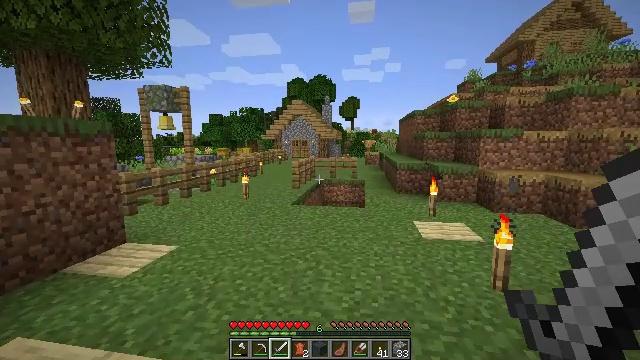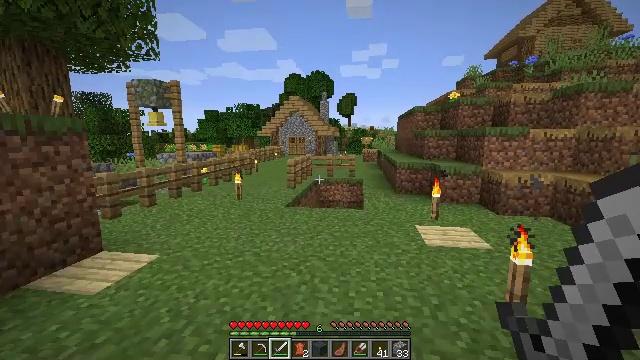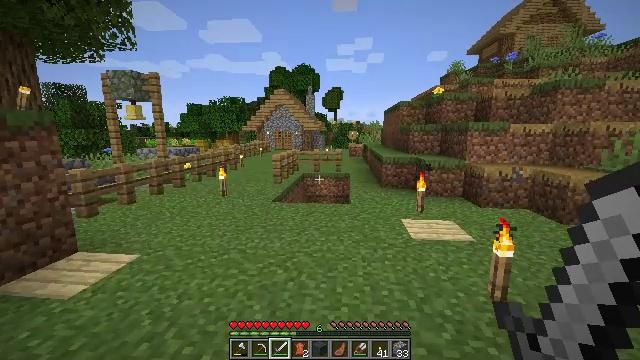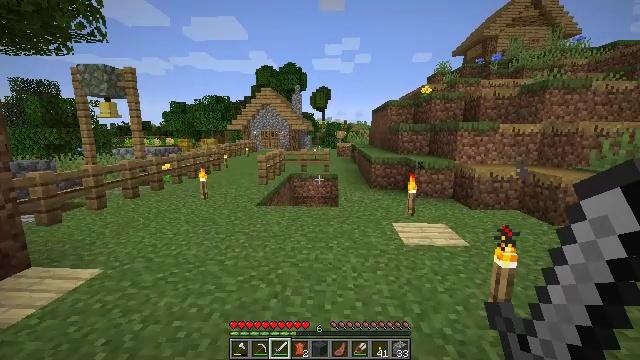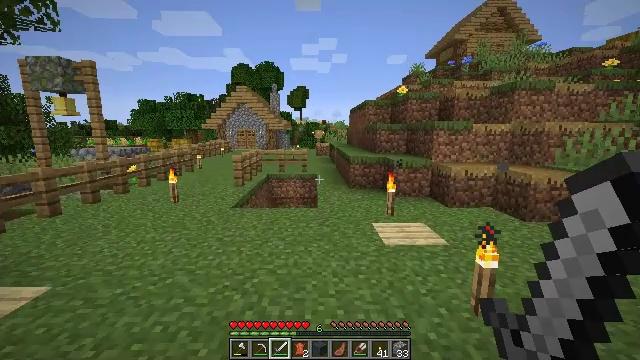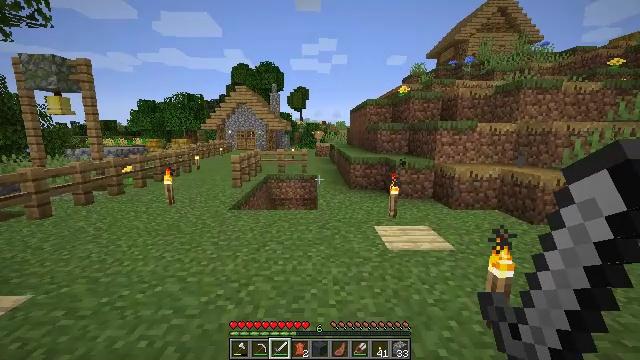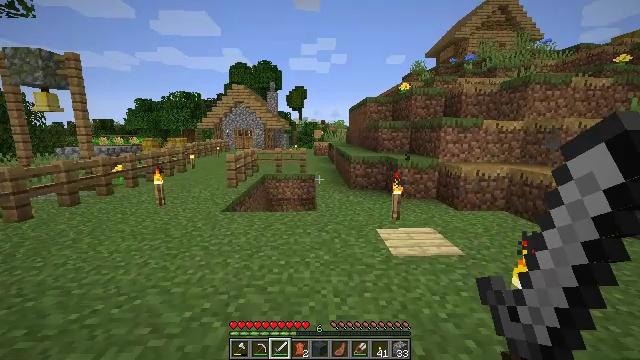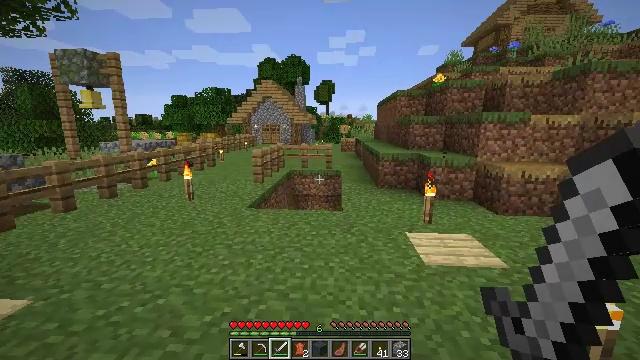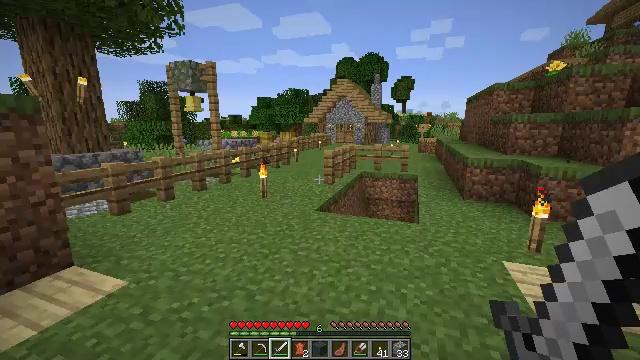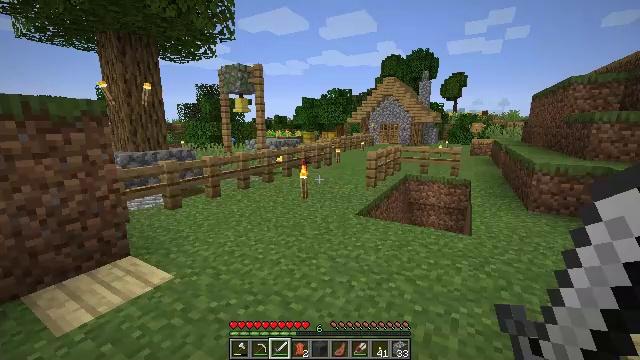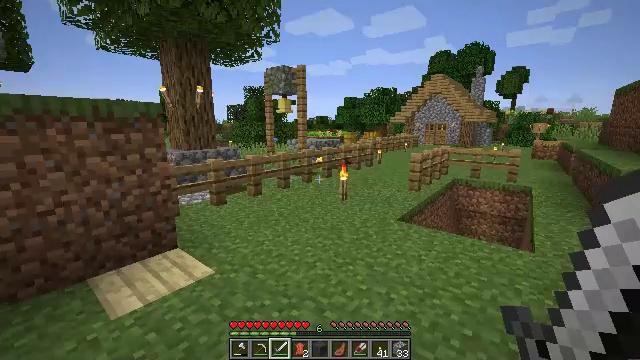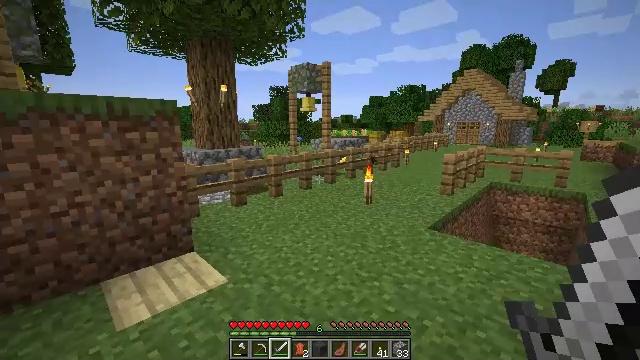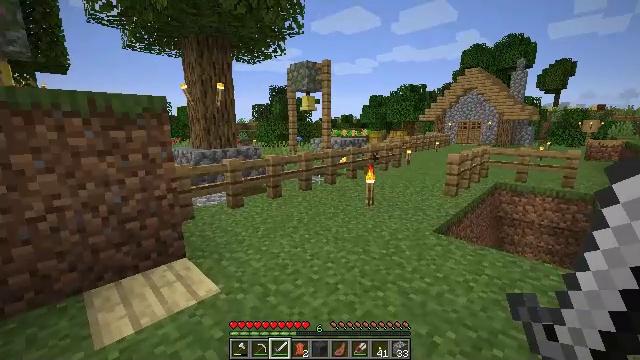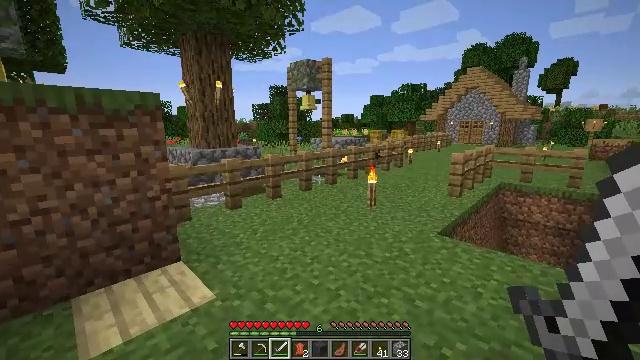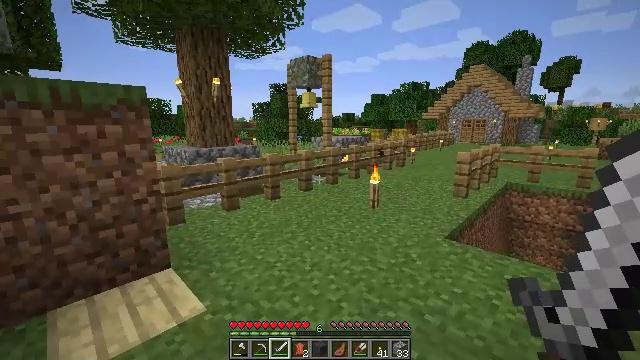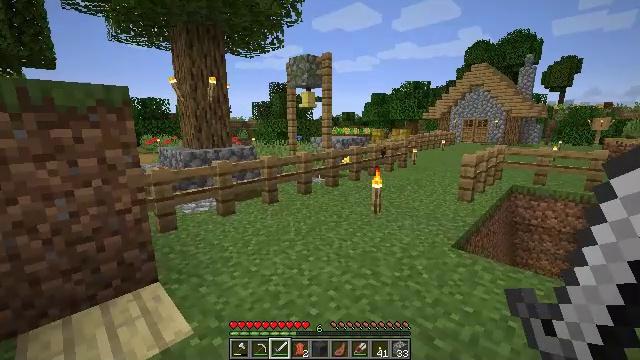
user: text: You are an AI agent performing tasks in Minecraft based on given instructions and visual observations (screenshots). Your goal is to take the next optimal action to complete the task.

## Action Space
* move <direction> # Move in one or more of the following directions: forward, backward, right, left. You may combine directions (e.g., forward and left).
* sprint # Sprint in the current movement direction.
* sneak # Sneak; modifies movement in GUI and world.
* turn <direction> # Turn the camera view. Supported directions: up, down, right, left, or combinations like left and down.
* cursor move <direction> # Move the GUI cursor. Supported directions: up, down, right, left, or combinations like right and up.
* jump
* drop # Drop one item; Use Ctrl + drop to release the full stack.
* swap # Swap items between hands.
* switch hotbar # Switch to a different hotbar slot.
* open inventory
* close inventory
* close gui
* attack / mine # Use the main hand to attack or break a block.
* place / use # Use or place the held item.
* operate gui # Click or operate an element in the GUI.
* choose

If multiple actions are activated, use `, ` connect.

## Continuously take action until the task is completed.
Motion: motion action
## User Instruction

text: Mine beetroots from the garden.
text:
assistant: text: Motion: move forward
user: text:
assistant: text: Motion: move forward, turn right and down
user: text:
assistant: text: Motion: move forward, turn right
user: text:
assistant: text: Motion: move forward, turn right
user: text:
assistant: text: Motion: move forward
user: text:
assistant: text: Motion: move forward
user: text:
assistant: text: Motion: move forward, turn left and down
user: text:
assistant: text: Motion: move forward, turn left
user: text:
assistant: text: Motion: move forward, turn left
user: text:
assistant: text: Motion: move forward, turn left
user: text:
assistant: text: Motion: move forward, turn left
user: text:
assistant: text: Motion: move forward
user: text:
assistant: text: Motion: move forward
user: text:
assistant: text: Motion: move forward
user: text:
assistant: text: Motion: move forward
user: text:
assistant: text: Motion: move forward
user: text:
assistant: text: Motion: move forward, turn right
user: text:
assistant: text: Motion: move forward, turn right
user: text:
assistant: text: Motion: move forward, turn right and down
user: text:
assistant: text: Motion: move forward, turn right
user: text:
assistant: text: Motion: move forward, turn right
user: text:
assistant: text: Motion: move forward, turn right
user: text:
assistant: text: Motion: move forward
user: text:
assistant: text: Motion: move forward
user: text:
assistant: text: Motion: move forward
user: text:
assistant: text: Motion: move forward
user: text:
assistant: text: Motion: move forward
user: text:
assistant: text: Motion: move forward
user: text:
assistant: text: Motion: move forward
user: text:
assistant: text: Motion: move forward